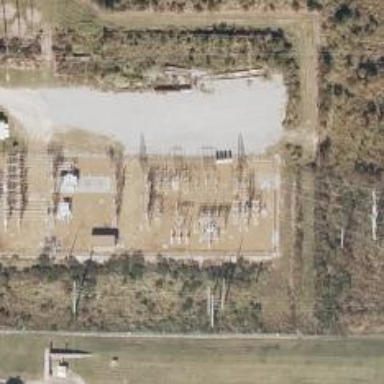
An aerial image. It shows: Switch for power supply.